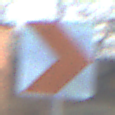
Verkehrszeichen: RichtungstafelnInKurvenKleinLinks
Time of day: SunriseSunset
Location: Outdoor (Suburban)
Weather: PartlyCloudy
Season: Winter
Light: Natural